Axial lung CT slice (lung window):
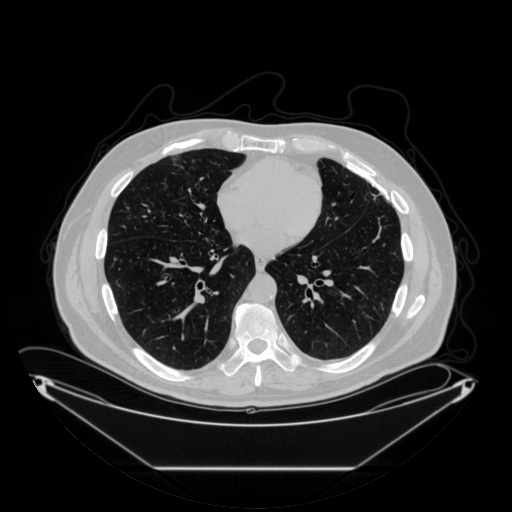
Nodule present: no